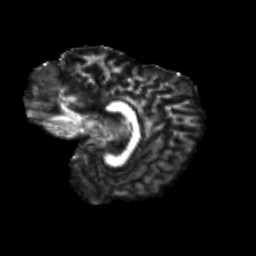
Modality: FA
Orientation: sagittal
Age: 12
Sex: male
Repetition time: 9.512 s
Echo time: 0.089 s